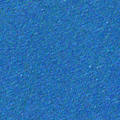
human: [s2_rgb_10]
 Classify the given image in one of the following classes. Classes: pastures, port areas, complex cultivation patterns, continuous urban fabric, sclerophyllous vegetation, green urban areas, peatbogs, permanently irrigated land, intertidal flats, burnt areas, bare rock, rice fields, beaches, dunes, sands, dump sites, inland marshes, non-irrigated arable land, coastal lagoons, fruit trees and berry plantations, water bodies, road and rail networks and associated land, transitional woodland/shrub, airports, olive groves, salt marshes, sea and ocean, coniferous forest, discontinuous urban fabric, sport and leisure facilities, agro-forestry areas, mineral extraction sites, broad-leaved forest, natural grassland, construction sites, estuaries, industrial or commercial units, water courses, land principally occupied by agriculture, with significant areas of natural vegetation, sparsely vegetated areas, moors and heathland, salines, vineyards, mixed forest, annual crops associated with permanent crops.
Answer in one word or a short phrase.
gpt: sea and ocean